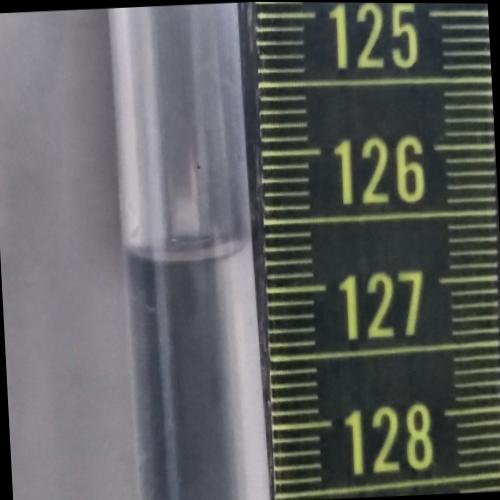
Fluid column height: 126.7 cm